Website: crate-barrel
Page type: cross-sells
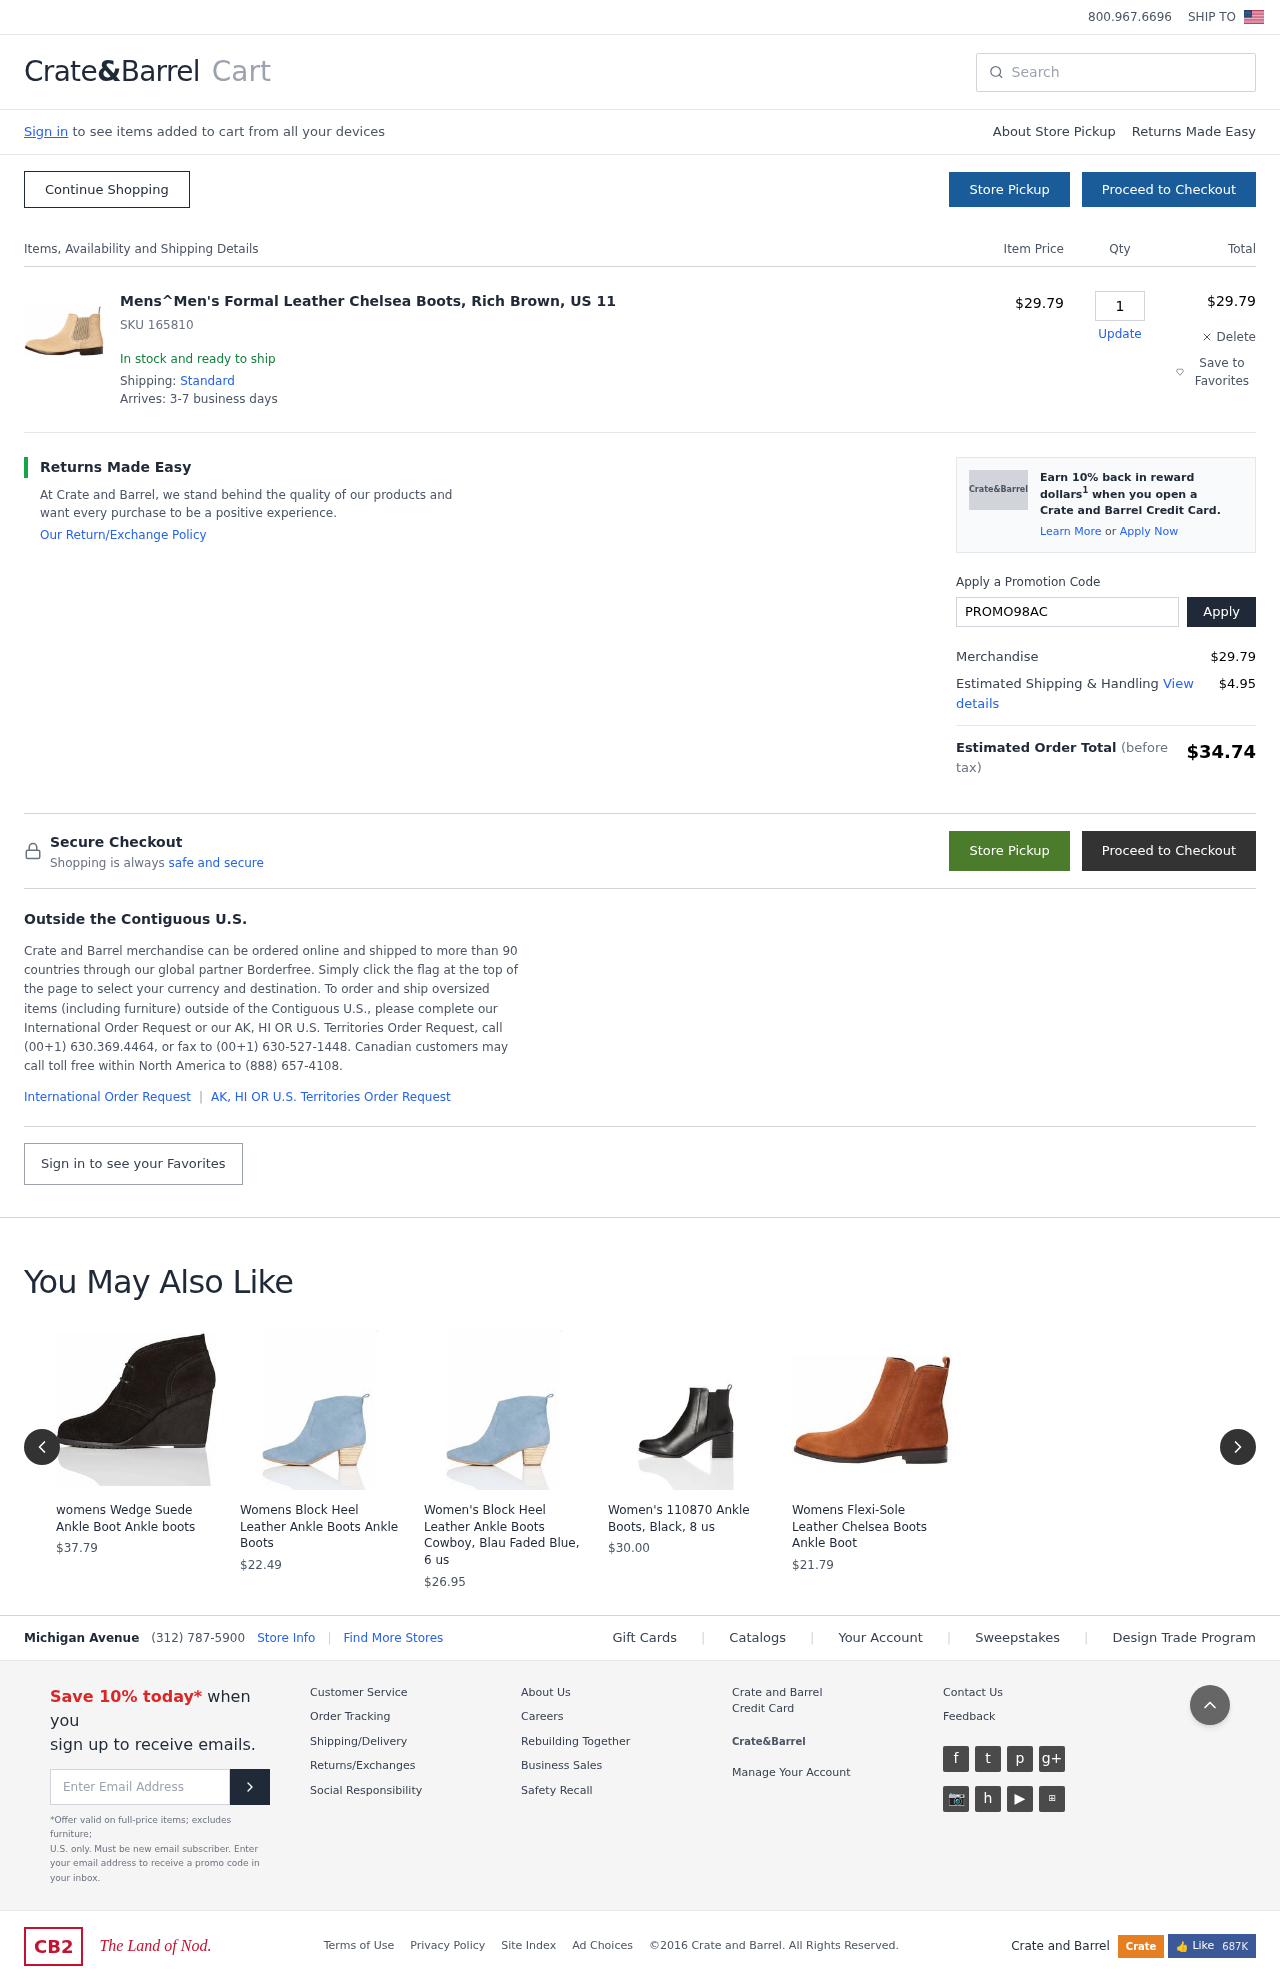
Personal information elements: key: PII_PROMO_CODE
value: PROMO98AC
Product elements: key: PRODUCT1_NAME
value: Mens^Men's Formal Leather Chelsea Boots, Rich Brown, US 11
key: PRODUCT1_PRICE
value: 29.79
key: PRODUCT1_QUANTITY
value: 1
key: PRODUCT2_NAME
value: womens Wedge Suede Ankle Boot Ankle boots
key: PRODUCT2_PRICE
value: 37.79
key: PRODUCT3_NAME
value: Womens Block Heel Leather Ankle Boots Ankle Boots
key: PRODUCT3_PRICE
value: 22.49
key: PRODUCT4_NAME
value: Women's Block Heel Leather Ankle Boots Cowboy, Blau Faded Blue, 6 us
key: PRODUCT4_PRICE
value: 26.95
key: PRODUCT5_NAME
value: Women's 110870 Ankle Boots, Black, 8 us
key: PRODUCT5_PRICE
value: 30
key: PRODUCT6_NAME
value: Womens Flexi-Sole Leather Chelsea Boots Ankle Boot
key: PRODUCT6_PRICE
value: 21.79
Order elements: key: ORDER_SKU
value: SKU 165810
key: ORDER_ITEM_TOTAL
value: $29.79
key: ORDER_SUBTOTAL
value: $29.79
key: ORDER_SHIPPING_COST
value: $4.95
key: ORDER_TOTAL
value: $34.74
Search elements: key: HEADER_SEARCH
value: Search